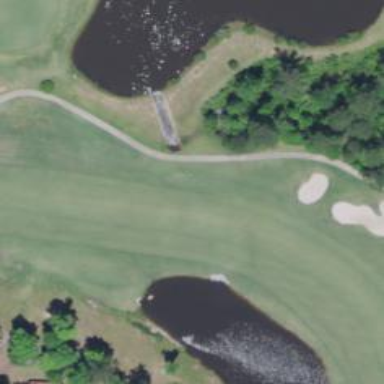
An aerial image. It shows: View of golf hole.